Question: I have been trying for hours now, without luck. If you could see on the image, I have mildly complex model. Image is taken from Chrome in debug.
I need to delete a model from collection, also the URL where the backbone will shoot its ajax for delete. So in essence, this is my model structure:
'''
attributes:
favorites {
bookmarkedArticles: [{id: 123123},{id: ...}],
bookedmarkedSearches: [{}],
dispatchesMailds: []
}
'''
How can I delete model in bookmarkedArticles with id of 123123?
I have tried this:
'''
var model = new metaModel(
{
favourites: {
bookmarkedArticles: {
id: "123123"
}
}
}
);
model.destroy();
'''
also this
'''
aamodel.headerData.collection.remove(model);
'''
No success at all.

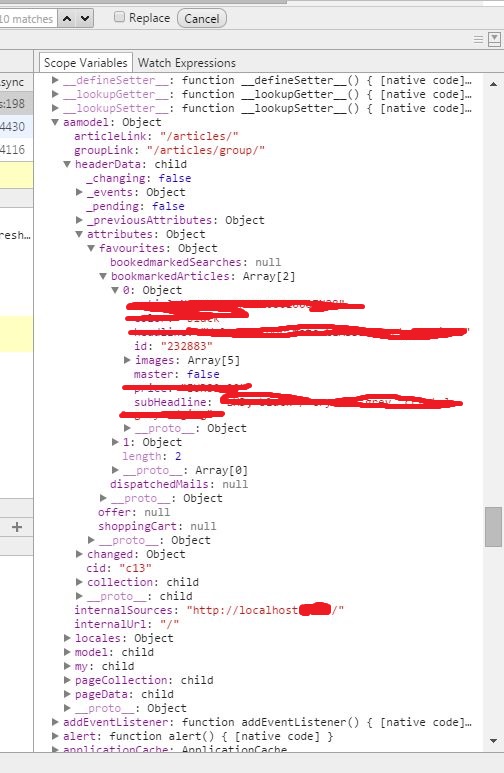
Answer: The information provided is not giving a lot of details, but I will try to answer considering two scenarios:
Option A:
You are trying to delete a model in the collection that has bookmarkedArticle.id="123123". if that is the case and considering the bookmarkedArticles it is just an Array of objects, I would suggest to filter the Collection using the underscore method <URL> and then delete the models returned by the filter.
'''
var id = 123123;
var modelsToDelete = aamodel.headerData.collection.filter(function(model){
// find in the bookmarked articles
return _.find(model.get('bookmarkedArticles'), function(ba){
return (ba.id === id);
});
});
_.each(modelsToDelete, function(model){
model.destroy();
});
'''
Option 2: If you want to remove the bookmarked article '123123' associated to your main model using just the 'destroy' method, firstable you have to convert 'bookmarkedArticles' to a Backbone.Collection as it is just an Array of Objects, there are some utilities for Backbone that allows you to do this easily:
<URL>
But by default this is not possible, then, If you want to remove the 'bookmarkedArticle' you can create the Backbone.Model and then use the method destroy. Example:
'''
var BookmarkedArticle = Backbone.Model.extend({
url: function(){
return '/bookmarkArticle/' + this.id;
}
});
new BookmarkedArticle({"id": "123123","master": "5",...}).destroy();
'''
Hope this information is useful and provide some guidance to solve your problem.